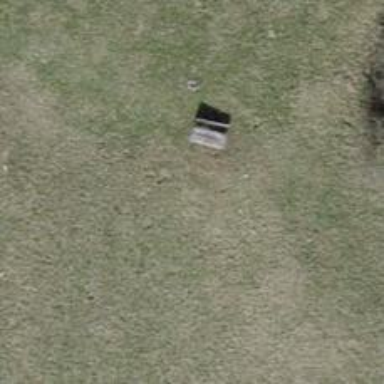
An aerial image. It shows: Picnic table located in leisure land area.